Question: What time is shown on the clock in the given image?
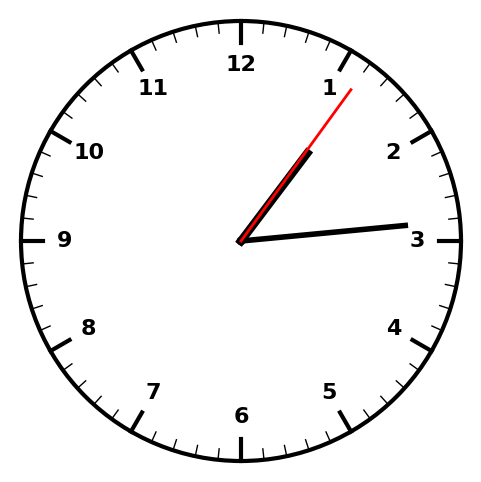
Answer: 01:14:06